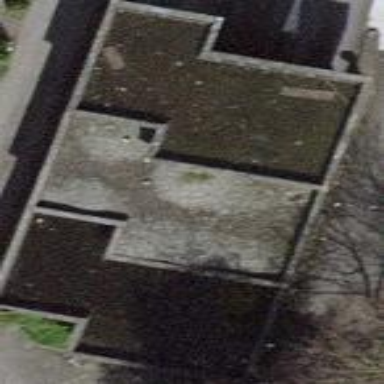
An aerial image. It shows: View of roof of building.